Group 1:
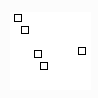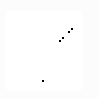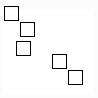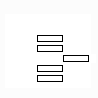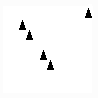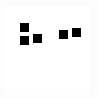
Group 2:
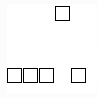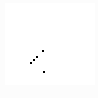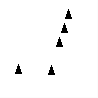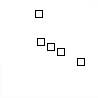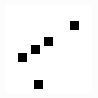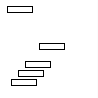
Rule separating the two groups: 5 collinear objects, of which the 3rd is moved elsewhere vs. 5 collinear objects, of which the 2nd/4th is moved elsewhere.
Concepts: 2, 3, 4, 5, collinear, five, four, ordinal_orering, three, two
Author: "Lewis"